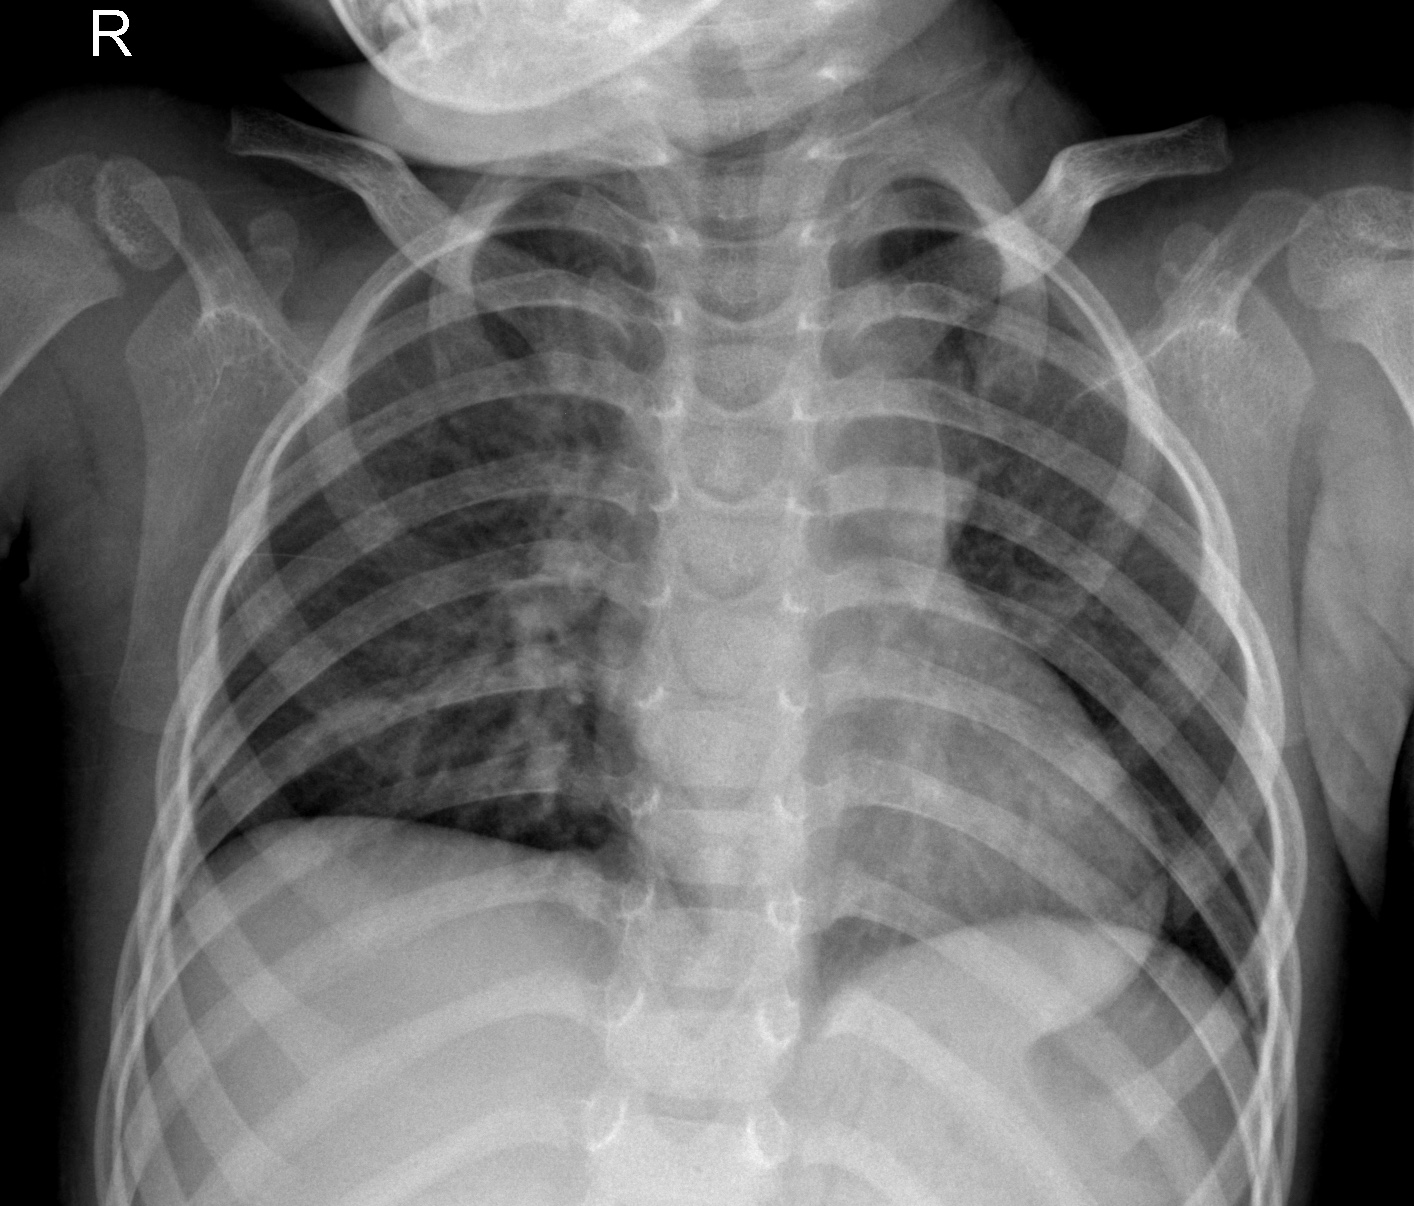
Diagnosis: NORMAL